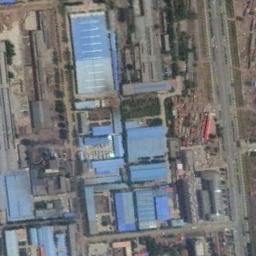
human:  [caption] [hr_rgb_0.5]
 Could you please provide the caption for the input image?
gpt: A industrial area with lots of industrial equipment and some blue workshops is along a road .

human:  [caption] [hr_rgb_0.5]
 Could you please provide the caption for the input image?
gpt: Buildings in industrial areas are spaced out .

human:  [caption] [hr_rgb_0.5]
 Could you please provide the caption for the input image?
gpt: There are many houses of different shapes and sizes in the industrial zone .

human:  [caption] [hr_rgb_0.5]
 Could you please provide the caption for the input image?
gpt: Neatly planned factories and roads in an industrial area with green belts .

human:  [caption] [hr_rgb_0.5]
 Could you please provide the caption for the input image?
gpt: There are some blue buildings on the industrial area .